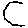
Label: hexagon